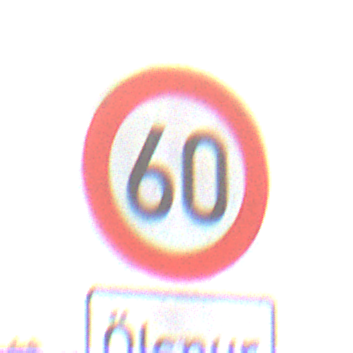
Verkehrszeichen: Geschwindigkeit60
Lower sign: HinweiseAufGefahrenDurchVerbaleAngabe1
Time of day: MorningAfternoon
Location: Outdoor (Nature)
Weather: Overcast
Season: NotSpecified
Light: Natural